Question: I wan't to develop game named "Balda".
I have a 2d grid of imageviews (or buttons, maybe).
User should be able move his finger on the grid, and app should know wich images in grid was touched in this move.So, in the picture below is what I'm trying to achieve. A - is start point where user pressed on screen. B is end point where finger leaves the screen. And I need to know what images were touched (There are blue in the picture).
I know that I can do something like <URL>. But I think that this is a wrong solution, because It contradicts the principle of giving functionality by responsibilitys.
I think that it is responsibility of the imageView to know when finger enters its borders and when it is leaving its borders.
I thought, that this would be in android API. And it has MotionEvent like EVENT_HOVER_ENTER and EVENT_HOVER_LEAVE but it's not working with finger. After finger is pressed on some View it will recieve all other MotionEvents, if I get it right.
I think that this is wrong. What can I do to get this functionality? Maybe I could create some custom listeners and custom Views, that supports them?

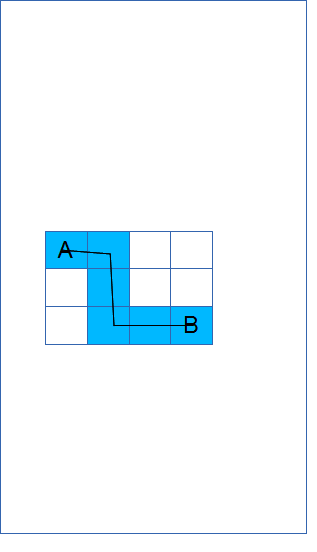
Answer: I think your requirement is slightly similar to custom gridview.
You can try below steps-
1)Create Custom view
2)Attach TouchListener to it.
3)Divide this view into 4*3 matrix.
4)Map your images to this 4*3 matrix
5)Write a function which gives the cell number respective toTouched Co-ordinates
6)After getting cell number;get the mapped image for that cell number
7)Put this image in arraylist
8)When user lifts his finger you will get arraylist of touched images(do whatever you want with it).
9)Remember to put this custom view in your activity
Tell me,if you have any doubt or concern